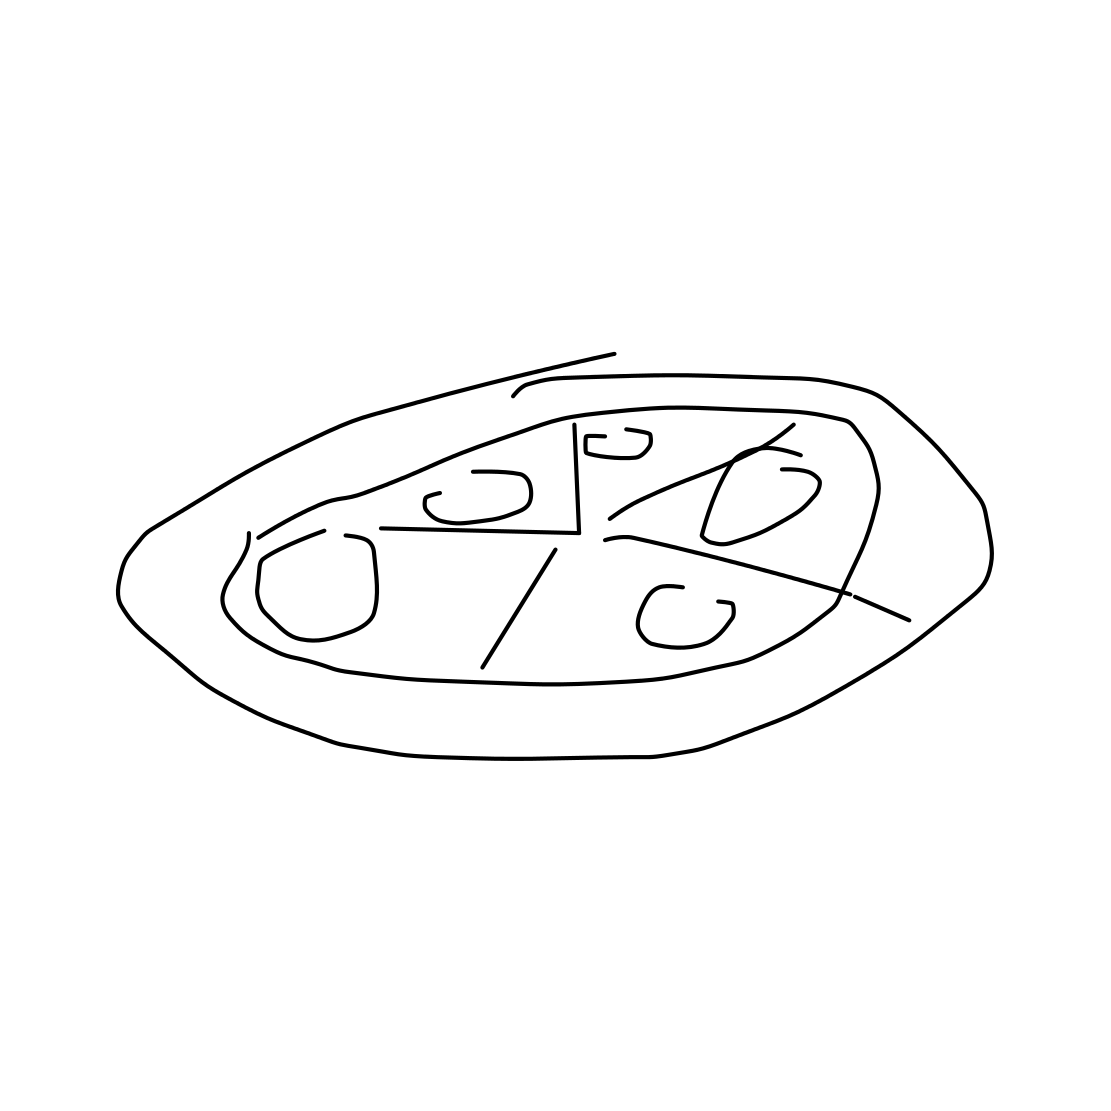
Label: pizza